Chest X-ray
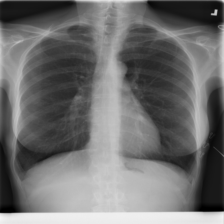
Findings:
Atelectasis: negative
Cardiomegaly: negative
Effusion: negative
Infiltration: positive
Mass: negative
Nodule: negative
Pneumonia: negative
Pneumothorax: negative
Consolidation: negative
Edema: negative
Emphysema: negative
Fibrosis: negative
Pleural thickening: negative
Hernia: negative